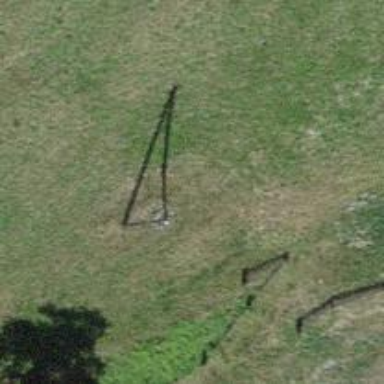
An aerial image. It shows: Power pole.